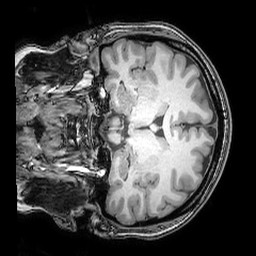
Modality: T1w
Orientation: coronal
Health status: ill
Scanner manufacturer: philips
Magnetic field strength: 3 T
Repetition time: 0.007 s
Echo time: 0.0035 s